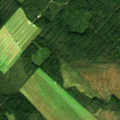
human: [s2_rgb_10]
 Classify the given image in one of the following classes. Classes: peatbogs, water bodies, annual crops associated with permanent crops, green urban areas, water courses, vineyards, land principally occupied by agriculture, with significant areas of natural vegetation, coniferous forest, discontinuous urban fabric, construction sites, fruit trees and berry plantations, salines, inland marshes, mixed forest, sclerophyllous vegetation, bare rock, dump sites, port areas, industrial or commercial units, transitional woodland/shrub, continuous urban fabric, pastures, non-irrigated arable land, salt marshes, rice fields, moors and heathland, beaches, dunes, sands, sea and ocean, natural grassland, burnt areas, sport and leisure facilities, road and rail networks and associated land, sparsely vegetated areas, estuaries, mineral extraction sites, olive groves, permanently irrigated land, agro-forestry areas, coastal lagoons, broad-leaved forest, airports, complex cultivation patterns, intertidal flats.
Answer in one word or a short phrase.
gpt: non-irrigated arable land, coniferous forest, mixed forest